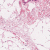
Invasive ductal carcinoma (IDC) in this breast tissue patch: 0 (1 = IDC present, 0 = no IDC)